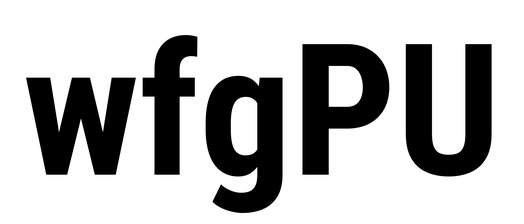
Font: Roboto_Condensed_Bold